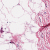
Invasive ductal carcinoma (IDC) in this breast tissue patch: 0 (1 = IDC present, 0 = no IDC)